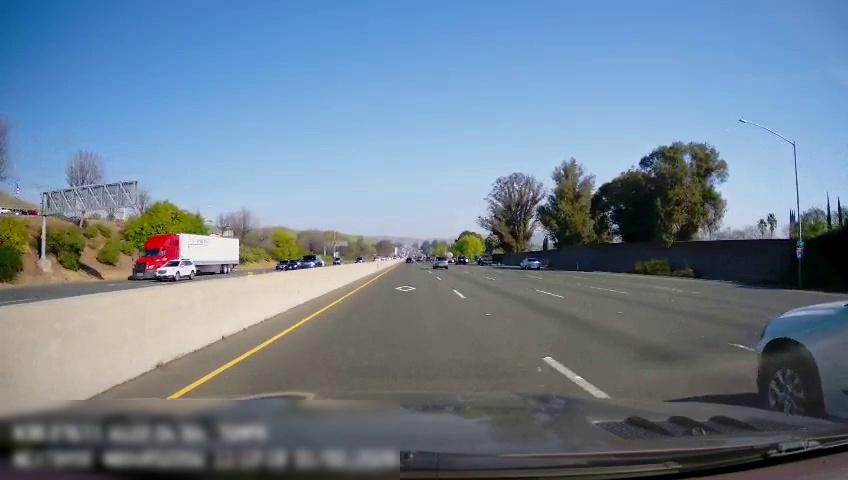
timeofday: Day
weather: Sunny
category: Drivable Space
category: Drivable Space
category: Vehicles | Other LV
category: Vehicles | SUV
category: Vehicles | Car
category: Vehicles | Car
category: Vehicles | Car
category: Vehicles | Car
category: Vehicles | Car
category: Vehicles | SUV
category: Vehicles | SUV
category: Vehicles | Truck
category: Vehicles | SUV
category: Vehicles | Car
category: Lanes | Alternate Lane
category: Lanes | Current Lane
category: Lanes | Current Lane
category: Lanes | Alternate Lane
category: Lanes | Alternate Lane
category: Lanes | Opposite Lane